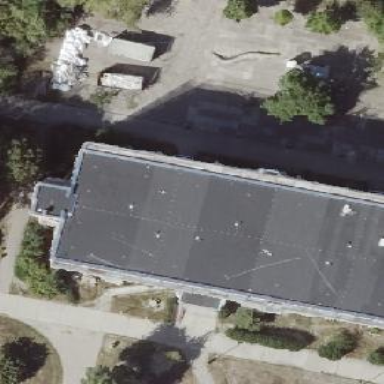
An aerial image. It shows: Flat-roofed school building.